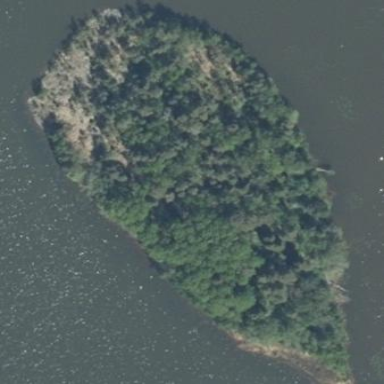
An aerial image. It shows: Islet.